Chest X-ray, PA view. Patient: 15 years old, sex M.
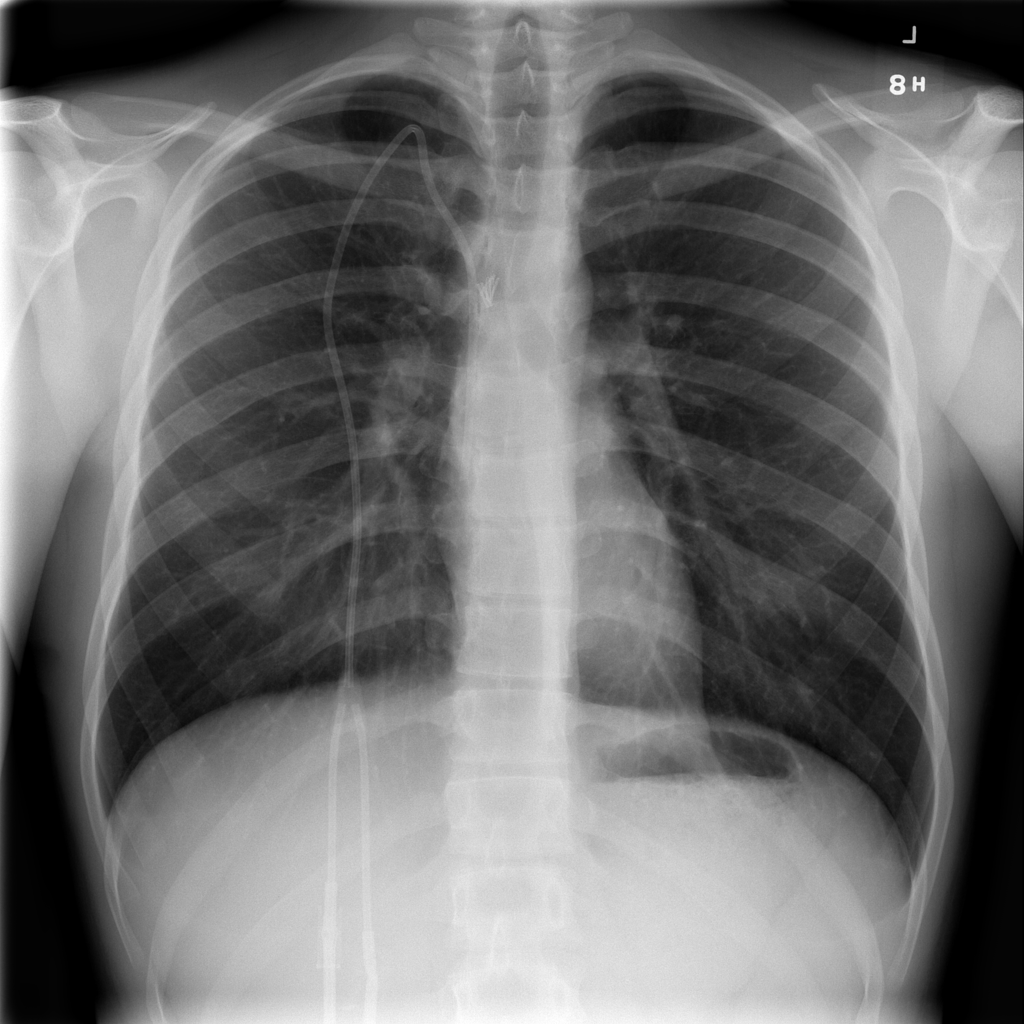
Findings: No Finding